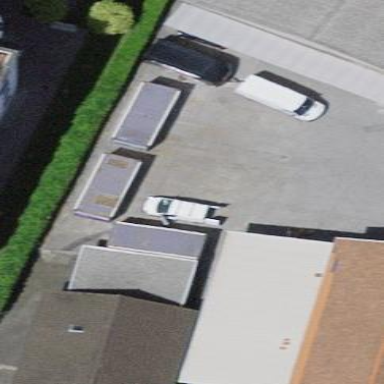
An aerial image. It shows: Commercial building.